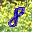
Label: 8